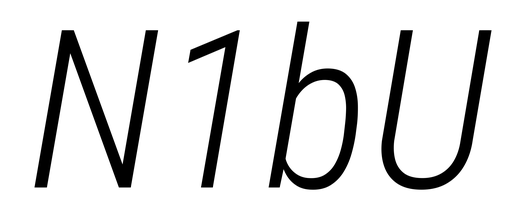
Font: Roboto-Italic_Condensed_Light_Italic